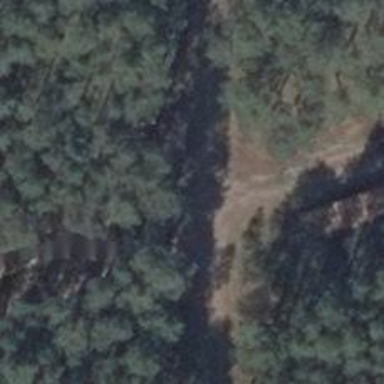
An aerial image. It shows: Track with grade 5 tracktype.